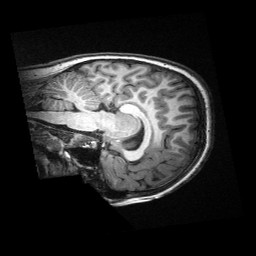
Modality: T1w
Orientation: sagittal
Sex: female